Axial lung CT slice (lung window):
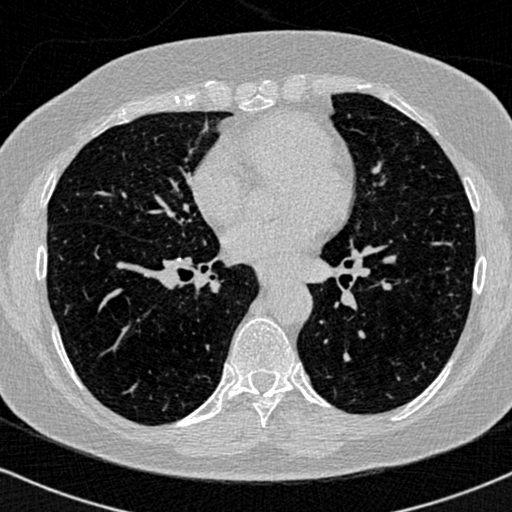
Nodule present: no